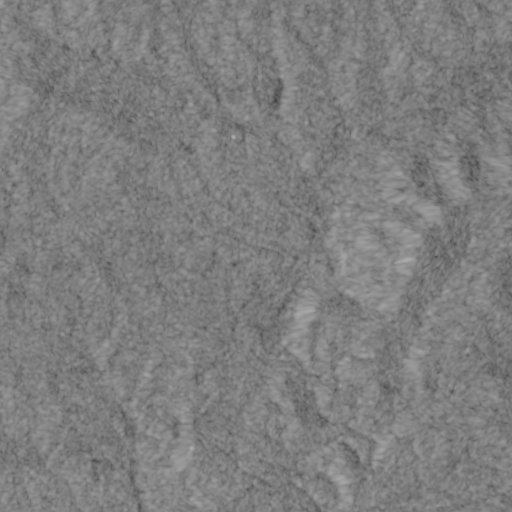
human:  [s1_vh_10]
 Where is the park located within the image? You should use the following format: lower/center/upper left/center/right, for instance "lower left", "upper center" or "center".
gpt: The park is located in the lower center of the image.
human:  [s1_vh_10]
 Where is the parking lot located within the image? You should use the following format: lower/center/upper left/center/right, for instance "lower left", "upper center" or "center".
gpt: The parking lot is located in the lower center of the image.
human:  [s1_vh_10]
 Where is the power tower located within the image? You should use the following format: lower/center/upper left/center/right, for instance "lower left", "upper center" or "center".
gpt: The power tower is located in the lower of the image.
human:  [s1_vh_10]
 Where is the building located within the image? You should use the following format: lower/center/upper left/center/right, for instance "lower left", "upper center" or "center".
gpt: There is no building in the image.

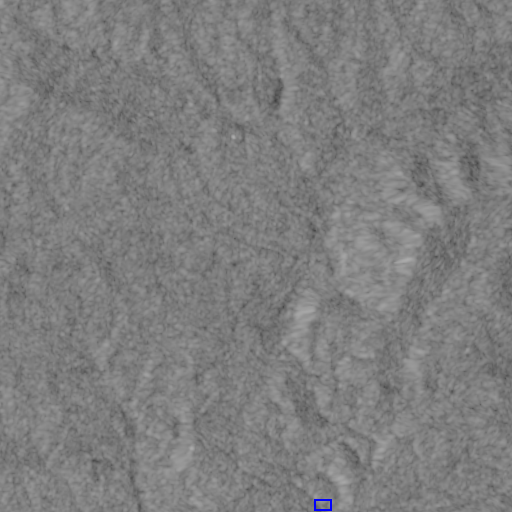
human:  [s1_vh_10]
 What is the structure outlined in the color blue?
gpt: The structure outlined in blue is a park.
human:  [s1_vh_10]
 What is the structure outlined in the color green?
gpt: There is no green outline.